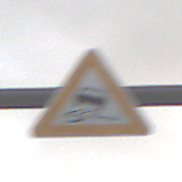
Verkehrszeichen: SchleuderOderRutschgefahr
Umgebung: Outdoor, RoadRail
Tageszeit: SunriseSunset
Wetter: PartlyCloudy
Licht: Natural
Jahreszeit: NotSpecified
Kontrast: LowContrast